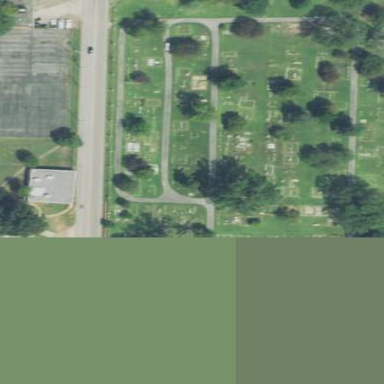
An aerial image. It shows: Cemetery.